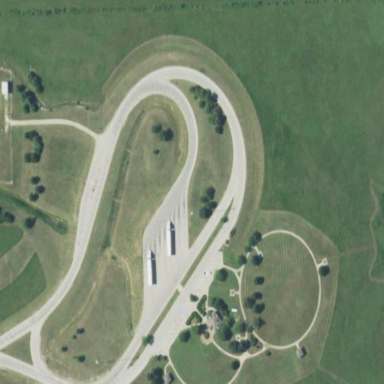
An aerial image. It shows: Rest area along the road.